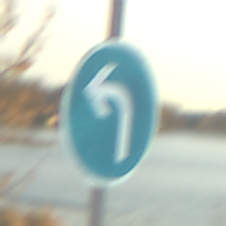
Verkehrszeichen: VorgeschriebeneFahrtrichtungLinks
Umgebung: Outdoor, RoadRail
Tageszeit: SunriseSunset
Wetter: PartlyCloudy
Licht: Natural
Jahreszeit: NotSpecified
Kontrast: HighContrast